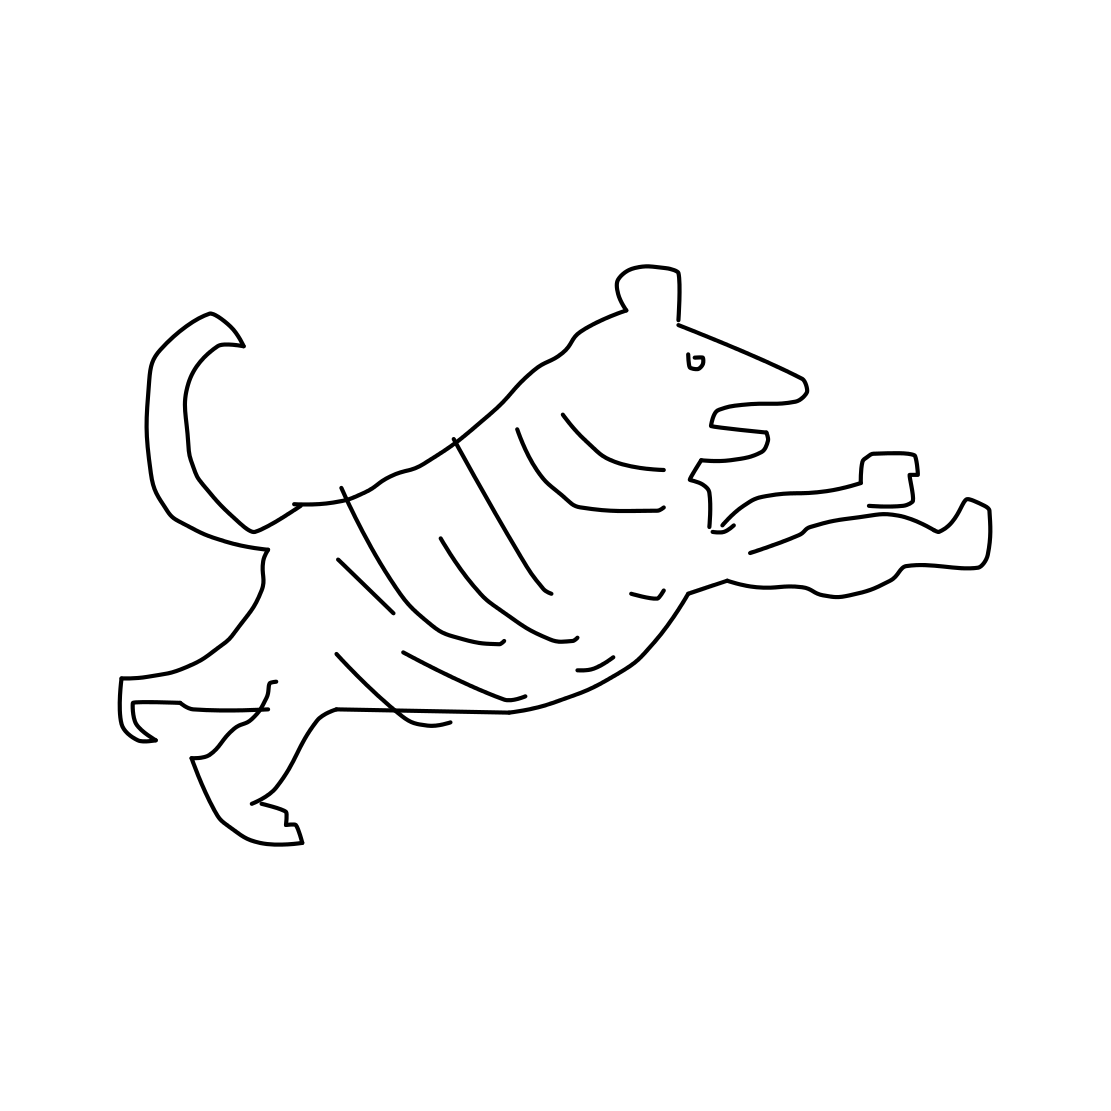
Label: tiger